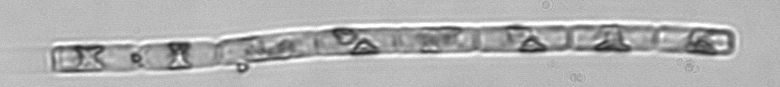
Label: Guinardia_delicatula